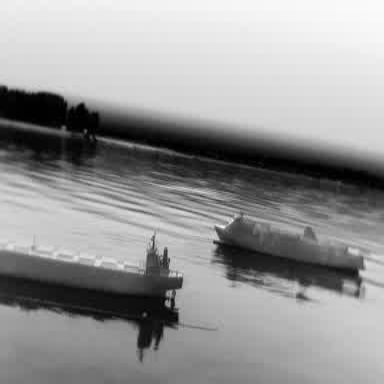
There is a liner in the infrared image.